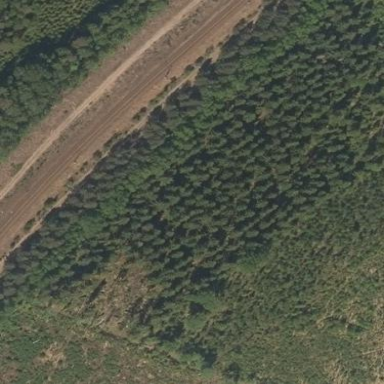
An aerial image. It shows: Woodland with evergreen needle-leaved trees.